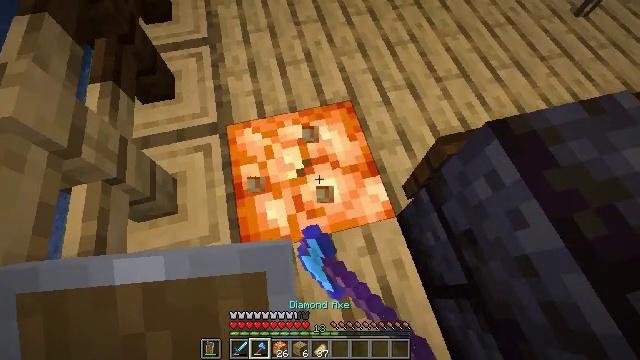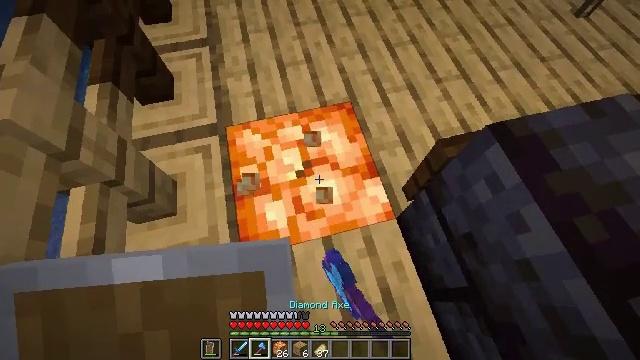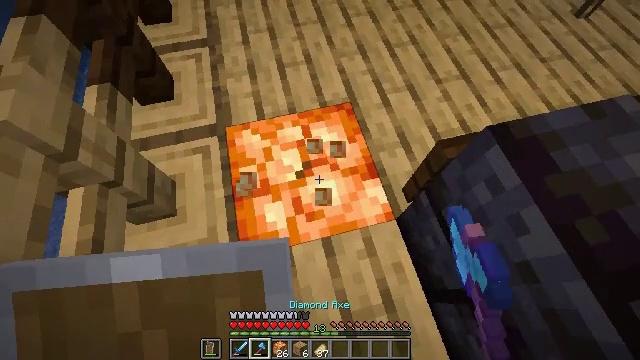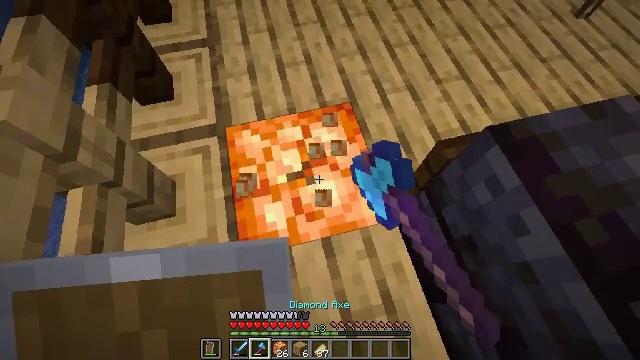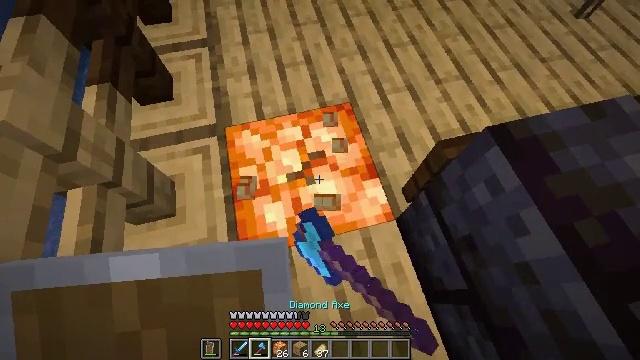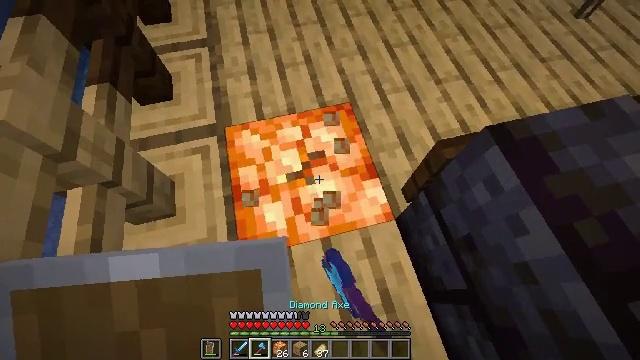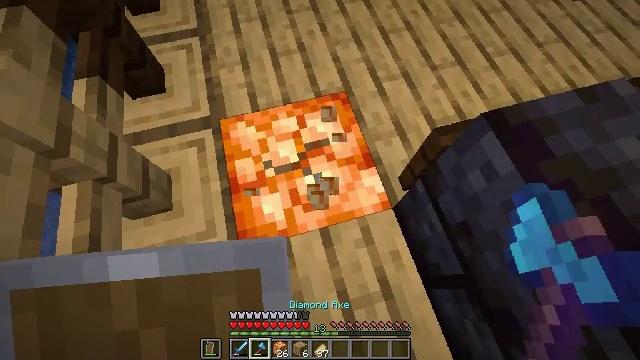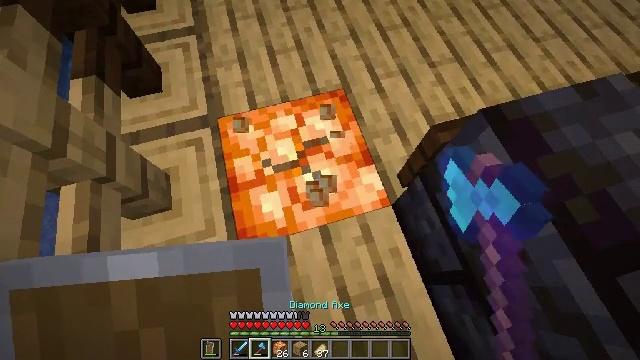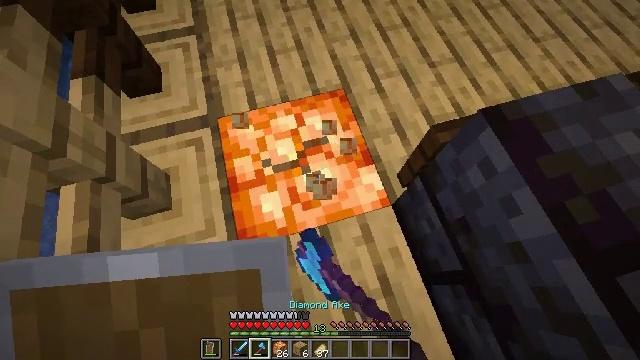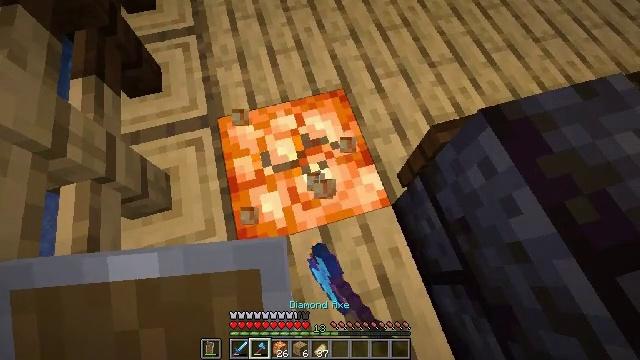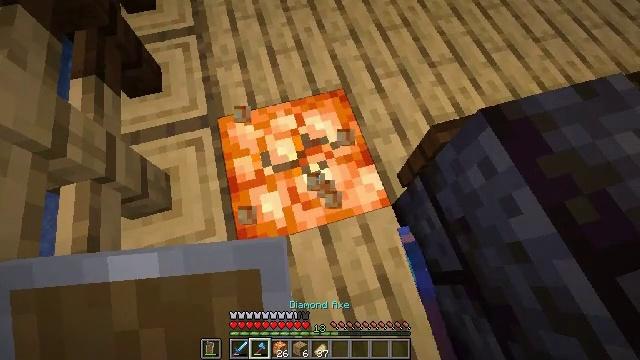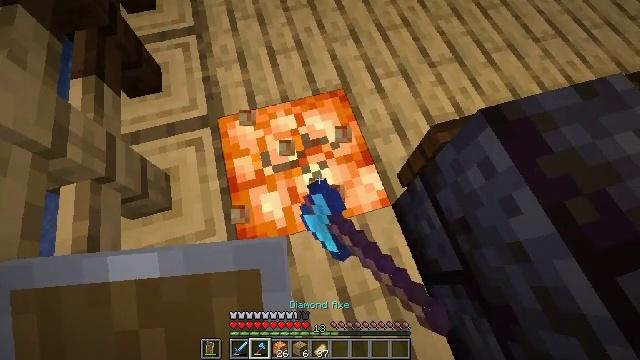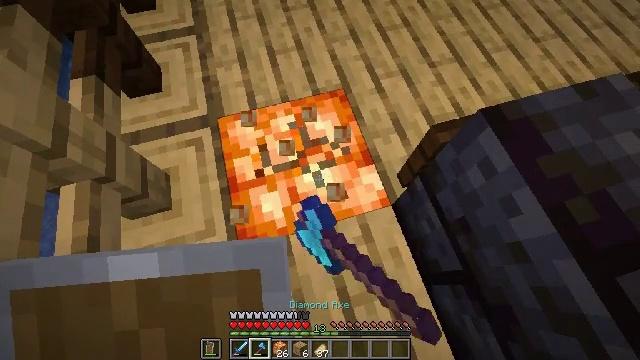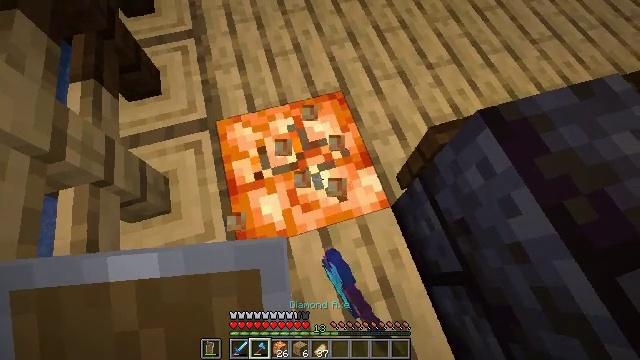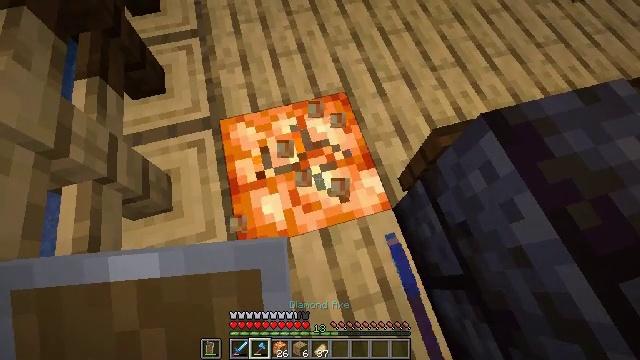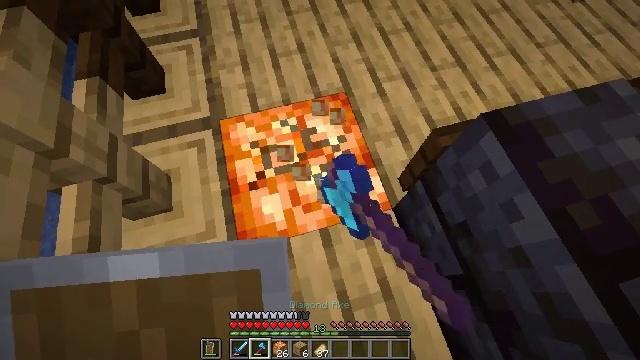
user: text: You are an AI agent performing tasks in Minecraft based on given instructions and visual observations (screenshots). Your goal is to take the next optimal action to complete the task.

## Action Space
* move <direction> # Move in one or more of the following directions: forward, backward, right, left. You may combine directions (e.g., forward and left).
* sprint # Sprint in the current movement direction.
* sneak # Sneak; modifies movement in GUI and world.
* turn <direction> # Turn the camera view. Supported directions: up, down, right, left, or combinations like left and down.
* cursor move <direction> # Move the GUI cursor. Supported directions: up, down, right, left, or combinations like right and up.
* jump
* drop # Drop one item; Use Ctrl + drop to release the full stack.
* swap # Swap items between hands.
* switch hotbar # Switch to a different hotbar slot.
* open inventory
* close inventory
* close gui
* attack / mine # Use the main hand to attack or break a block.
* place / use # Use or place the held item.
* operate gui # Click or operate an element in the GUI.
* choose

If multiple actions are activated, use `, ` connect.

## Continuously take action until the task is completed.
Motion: motion action
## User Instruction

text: Attack the shroomlight to pick it up.
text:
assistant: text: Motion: attack / mine
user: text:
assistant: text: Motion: attack / mine
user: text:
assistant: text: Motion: attack / mine
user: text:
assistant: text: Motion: attack / mine
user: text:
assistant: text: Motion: attack / mine
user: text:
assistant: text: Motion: turn right and down, attack / mine
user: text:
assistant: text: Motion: attack / mine
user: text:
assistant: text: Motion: attack / mine
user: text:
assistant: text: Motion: attack / mine
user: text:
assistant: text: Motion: attack / mine
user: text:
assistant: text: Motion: attack / mine
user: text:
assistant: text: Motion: attack / mine
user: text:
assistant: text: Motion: attack / mine
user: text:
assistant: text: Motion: turn left, attack / mine
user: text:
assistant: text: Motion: attack / mine
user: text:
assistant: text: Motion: attack / mine
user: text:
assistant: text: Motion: attack / mine
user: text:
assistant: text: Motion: attack / mine
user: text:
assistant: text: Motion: attack / mine
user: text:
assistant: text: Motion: attack / mine
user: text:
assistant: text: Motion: attack / mine
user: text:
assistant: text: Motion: attack / mine
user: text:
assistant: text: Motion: attack / mine
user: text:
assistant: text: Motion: attack / mine
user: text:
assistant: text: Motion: attack / mine
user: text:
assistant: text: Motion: attack / mine
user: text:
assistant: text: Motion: attack / mine
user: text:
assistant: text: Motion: attack / mine
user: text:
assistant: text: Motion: attack / mine
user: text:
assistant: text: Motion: attack / mine